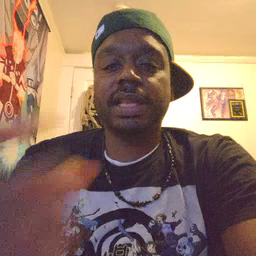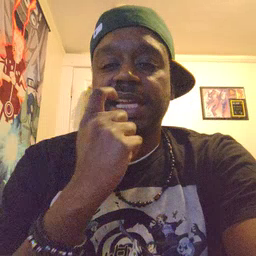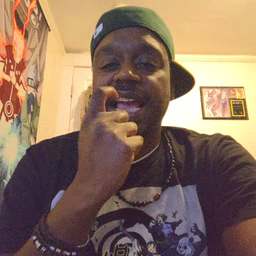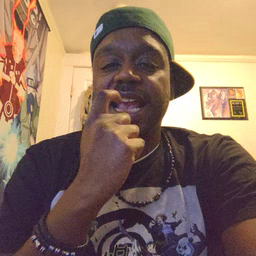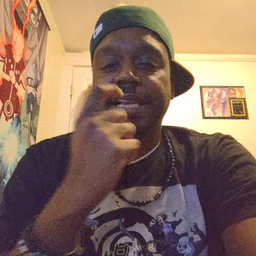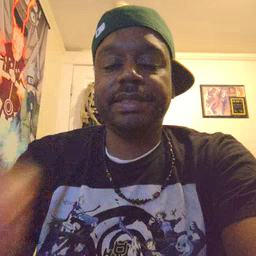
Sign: glasswindow